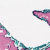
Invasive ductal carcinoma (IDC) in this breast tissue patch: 0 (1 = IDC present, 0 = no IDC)